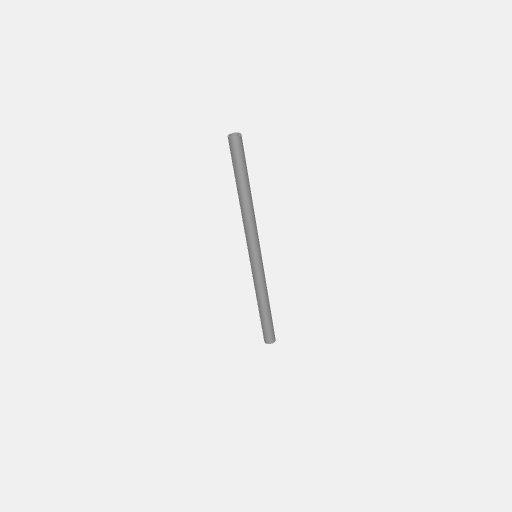
Part: AluminumTube6ID8OD150